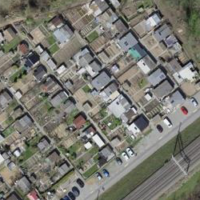
EUNIS habitat code: 54
Species observed at this site:
Gonepteryx rhamni
Anthocharis cardamines